Field crop: maize
Growth stage: 2
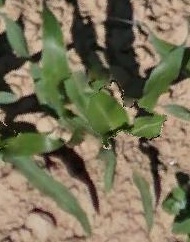
Species: maize